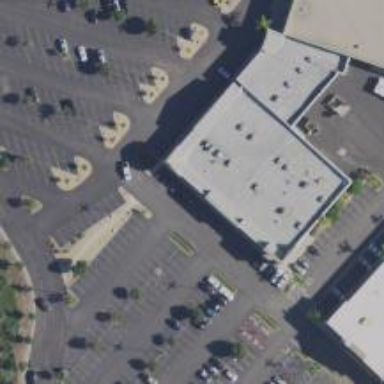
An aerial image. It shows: Retail building with flat roof.